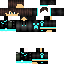
A female human skin with dark skin, wearing brown long hair dressed in a blue hoodie and black pants, featuring a closed mouth.